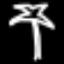
Label: palm tree